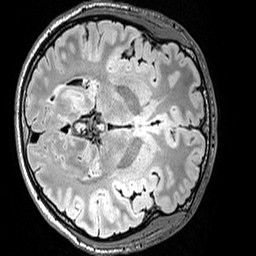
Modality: FLAIR
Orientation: axial
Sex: male
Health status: ill
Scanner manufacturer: siemens
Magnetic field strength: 3 T
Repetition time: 5 s
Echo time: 0.388 s